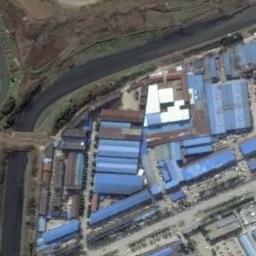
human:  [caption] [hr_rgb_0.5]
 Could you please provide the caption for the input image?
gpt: The industrial area with some blue workshops and brown workshops is surrounded by a river and a green area .

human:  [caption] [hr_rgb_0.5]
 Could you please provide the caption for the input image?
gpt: In an industrial area, There are neatly planned factories and roads, Green belts, And rivers near the factory area .

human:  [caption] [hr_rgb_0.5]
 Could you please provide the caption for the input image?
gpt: There is a road between the two industrial zones .

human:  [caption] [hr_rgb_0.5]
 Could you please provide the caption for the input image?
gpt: There are many houses in the industrial area .

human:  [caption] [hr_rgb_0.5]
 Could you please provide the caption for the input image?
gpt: There are many blue buildings on the industrial area beside a river .